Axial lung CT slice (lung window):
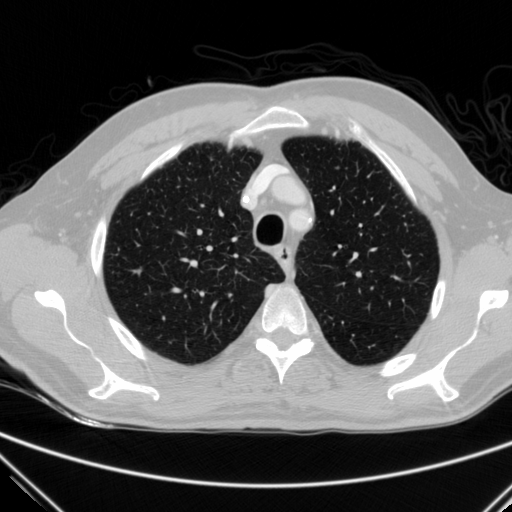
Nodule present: no